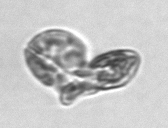
Label: Karenia